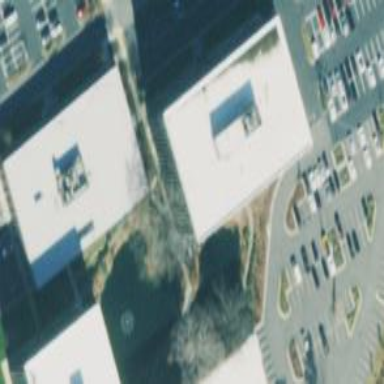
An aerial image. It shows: Office building.